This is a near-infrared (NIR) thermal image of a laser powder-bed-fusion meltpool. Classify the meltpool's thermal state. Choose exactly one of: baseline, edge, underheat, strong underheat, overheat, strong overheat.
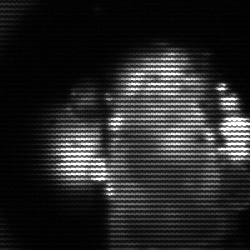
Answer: strong underheat